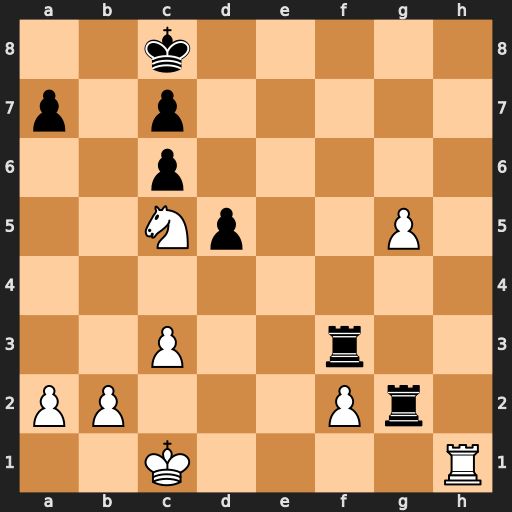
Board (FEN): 2k5/p1p5/2p5/2Np2P1/8/2P2r2/PP3Pr1/2K4R
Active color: w
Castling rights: -
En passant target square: -
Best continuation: Rh8+ Rf8 Rxf8#